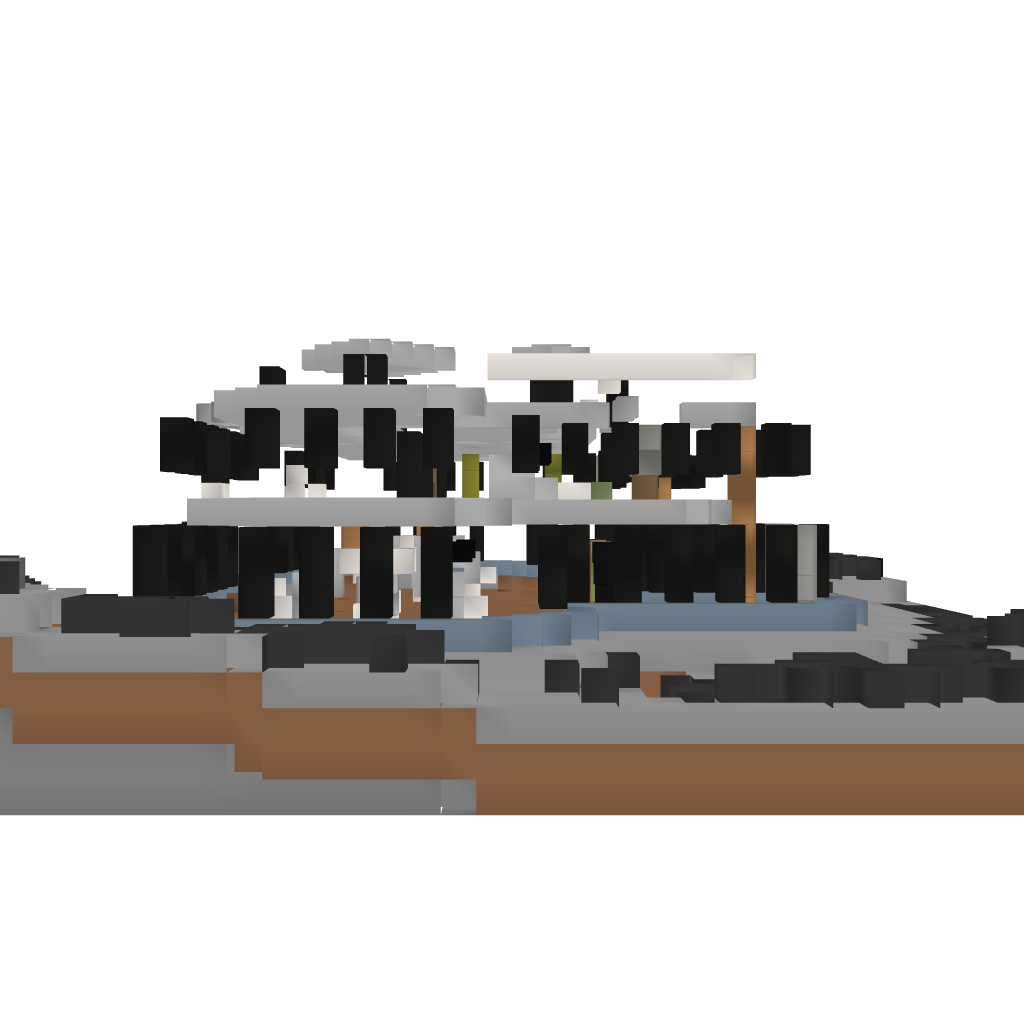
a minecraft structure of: Wither arena cube